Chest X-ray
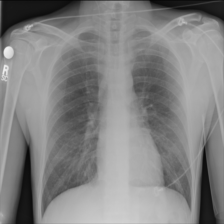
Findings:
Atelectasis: negative
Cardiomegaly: negative
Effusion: negative
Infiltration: negative
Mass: negative
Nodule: negative
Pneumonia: negative
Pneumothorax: negative
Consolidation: negative
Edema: negative
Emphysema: negative
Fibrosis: negative
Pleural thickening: negative
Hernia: negative